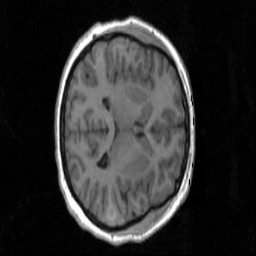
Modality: T1w
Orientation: axial